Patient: sex M, age 46
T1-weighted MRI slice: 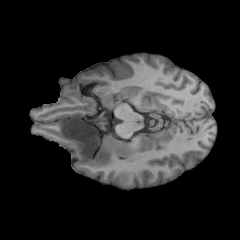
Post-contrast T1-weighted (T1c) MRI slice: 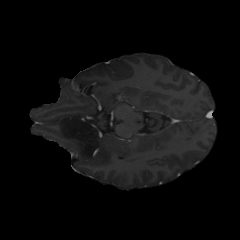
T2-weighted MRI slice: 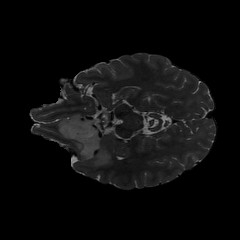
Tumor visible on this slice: yes
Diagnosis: Astrocytoma, IDH-mutant
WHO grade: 2